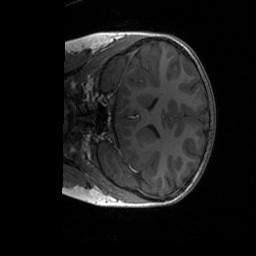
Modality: T1w
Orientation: coronal
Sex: male
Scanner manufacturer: siemens
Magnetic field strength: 3 T
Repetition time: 1.9 s
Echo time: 0.00243 s